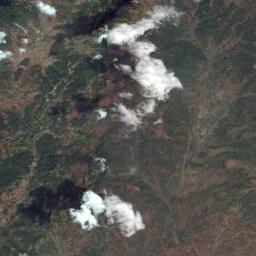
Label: cloud